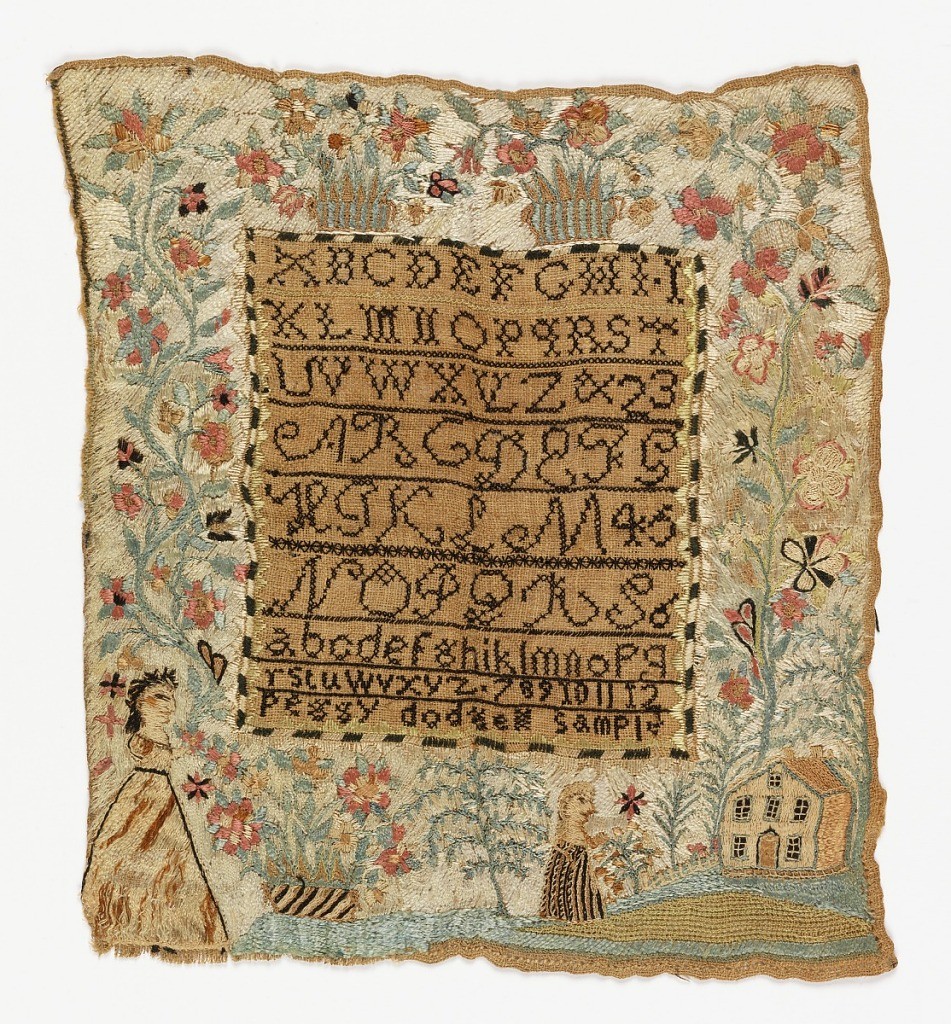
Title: Sampler
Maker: Peggy Dodge, American, b. 1774
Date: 1785
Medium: silk and wool embroidery on linen foundation Technique: embroidered in cross, satin, stem, chain, feather, Rumanian, buttonhole, surface satin, half cross, and eyelet stitches on plain weave foundation
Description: The center field contains bands of alphabets and numerals embroidered in black with the inscription Peggy Dodges Sampler. A wide border contains flowering plants, baskets of flowers, butterflies, female figures, and a house in a landscape, embroidered in many colors and with the ground fabric completely covered.